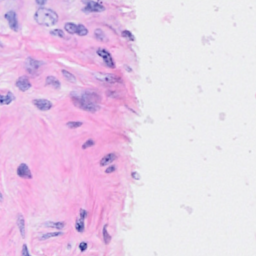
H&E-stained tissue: Breast